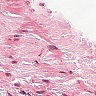
Metastatic tissue present: no